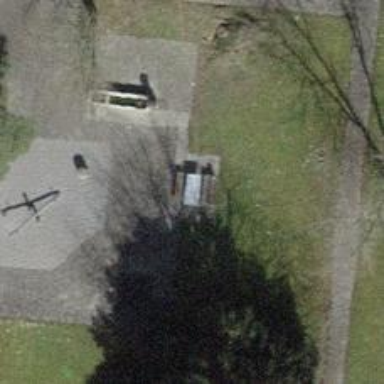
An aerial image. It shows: Picnic table located in leisure land area.